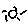
Label: sun